A scalogram of one vibration snapshot from a rotating bearing is shown, computed with a continuous wavelet transform. Determine the bearing's health state. Answer with exactly one of: normal, inner_race, outer_race, ball.
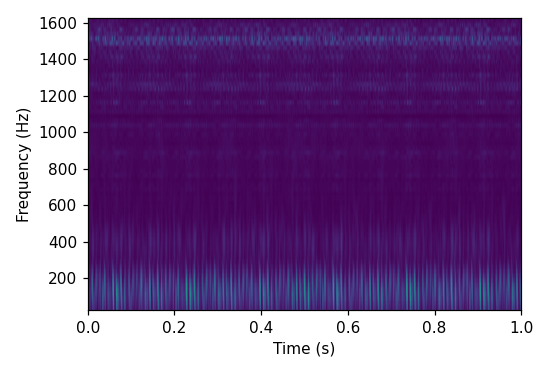
Answer: outer_race